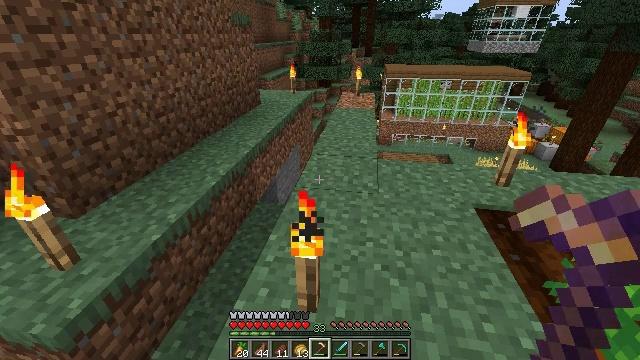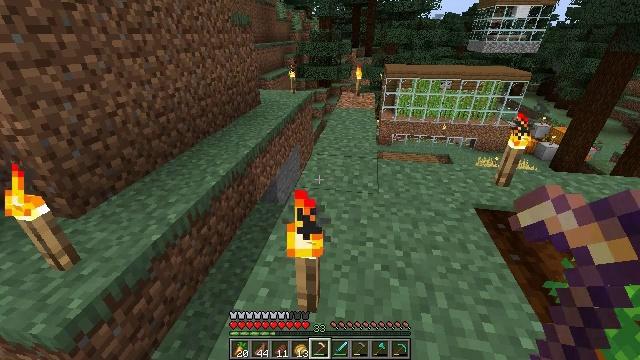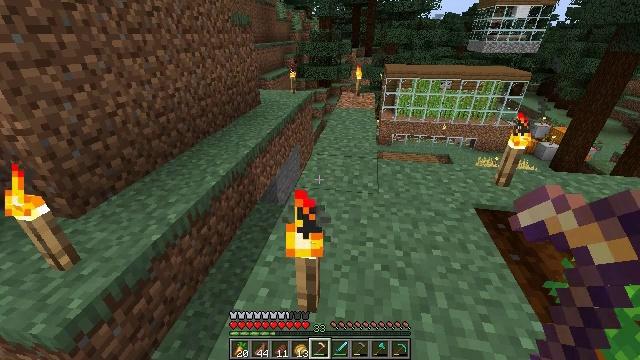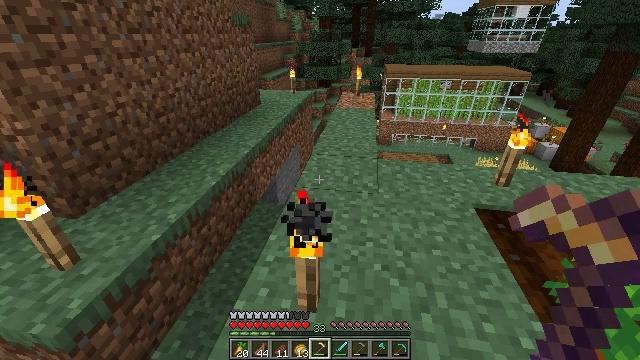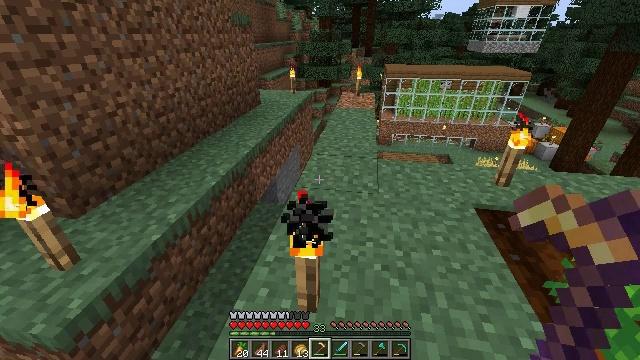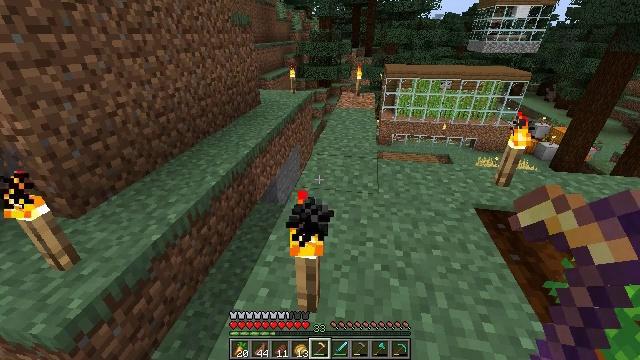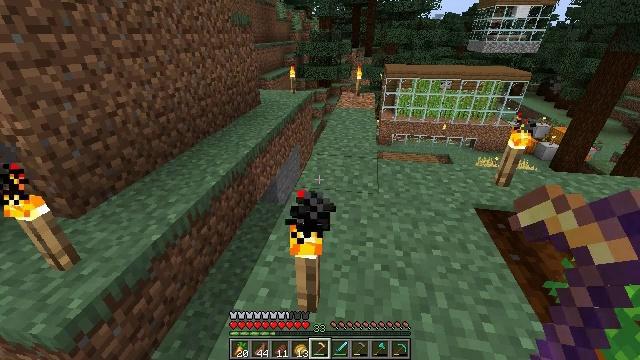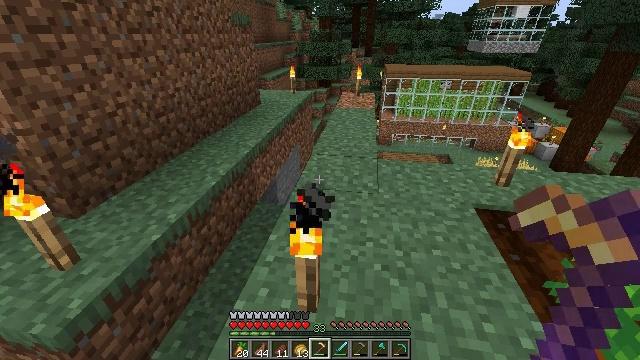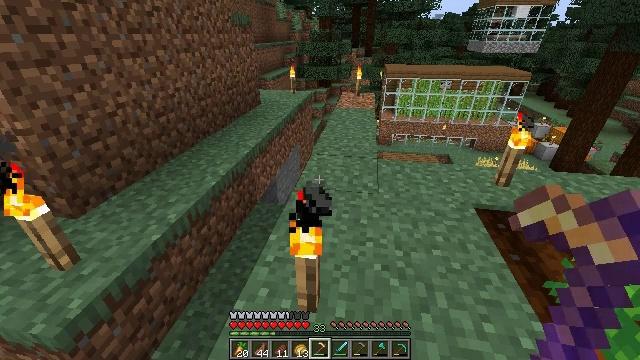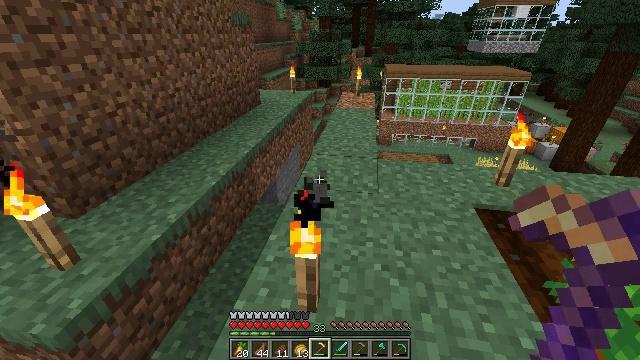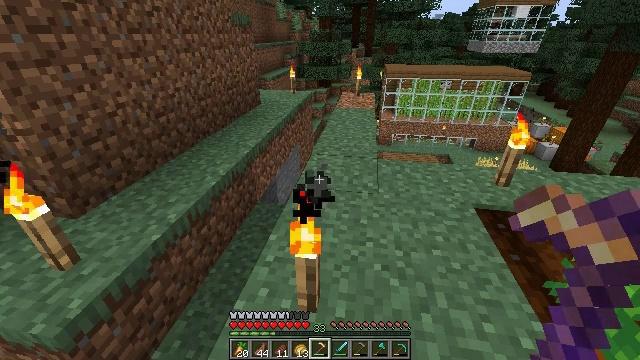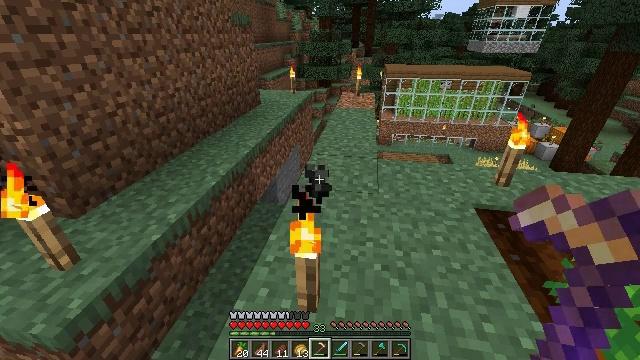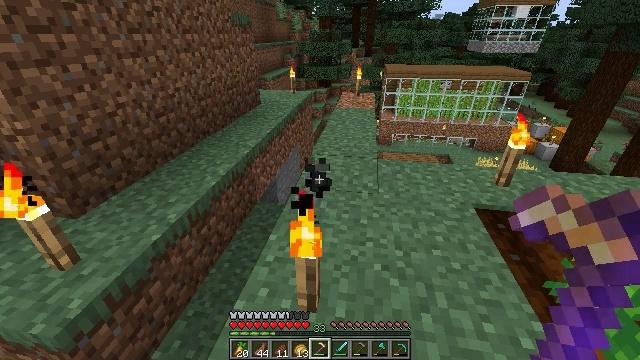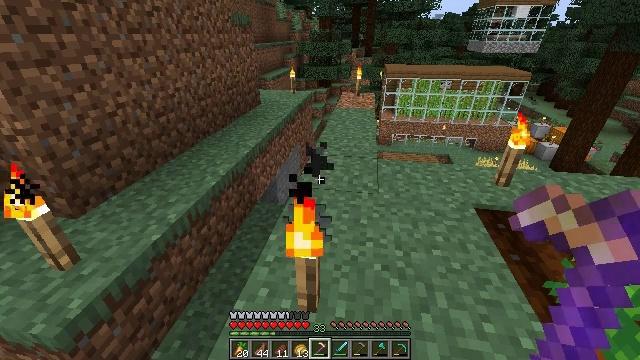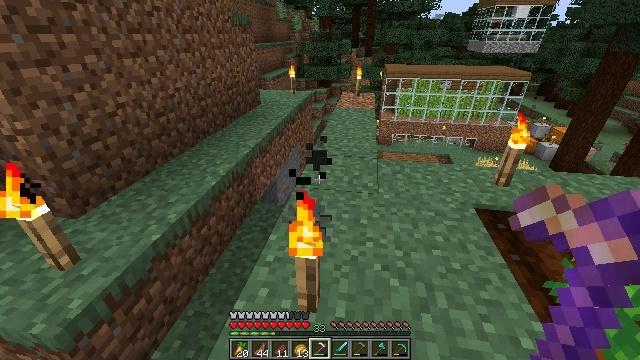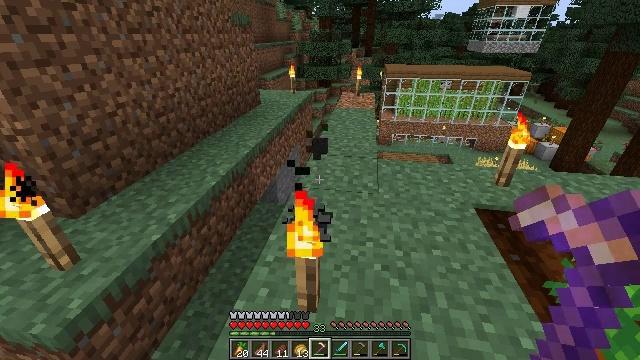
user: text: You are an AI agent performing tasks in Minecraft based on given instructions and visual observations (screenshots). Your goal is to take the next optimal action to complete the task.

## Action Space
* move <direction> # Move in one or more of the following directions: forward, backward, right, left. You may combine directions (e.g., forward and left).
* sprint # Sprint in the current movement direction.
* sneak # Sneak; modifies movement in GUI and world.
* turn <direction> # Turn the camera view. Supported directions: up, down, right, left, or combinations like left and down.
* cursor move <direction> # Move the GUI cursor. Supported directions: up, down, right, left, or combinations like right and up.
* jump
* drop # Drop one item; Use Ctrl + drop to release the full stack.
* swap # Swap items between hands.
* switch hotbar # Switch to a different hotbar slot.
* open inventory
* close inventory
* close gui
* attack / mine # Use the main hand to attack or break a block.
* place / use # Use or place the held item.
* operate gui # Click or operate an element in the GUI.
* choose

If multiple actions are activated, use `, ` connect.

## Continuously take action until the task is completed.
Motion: motion action
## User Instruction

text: Dig up carrots from the soil.
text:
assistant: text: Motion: no_op
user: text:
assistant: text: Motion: no_op
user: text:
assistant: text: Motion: no_op
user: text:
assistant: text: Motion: no_op
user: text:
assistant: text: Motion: no_op
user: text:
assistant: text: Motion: no_op
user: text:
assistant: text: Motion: no_op
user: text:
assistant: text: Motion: no_op
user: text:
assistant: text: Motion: no_op
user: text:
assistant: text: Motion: no_op
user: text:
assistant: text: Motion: no_op
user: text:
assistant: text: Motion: no_op
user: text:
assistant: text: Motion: no_op
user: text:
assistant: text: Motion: no_op
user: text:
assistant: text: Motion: no_op
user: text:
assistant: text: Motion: no_op
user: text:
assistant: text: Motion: no_op
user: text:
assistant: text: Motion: no_op
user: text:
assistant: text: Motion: no_op
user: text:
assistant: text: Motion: no_op
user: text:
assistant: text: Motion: no_op
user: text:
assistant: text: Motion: no_op
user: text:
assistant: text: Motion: no_op
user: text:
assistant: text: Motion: no_op
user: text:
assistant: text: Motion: no_op
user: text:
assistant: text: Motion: no_op
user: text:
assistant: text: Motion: no_op
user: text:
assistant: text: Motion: no_op
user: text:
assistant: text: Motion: no_op
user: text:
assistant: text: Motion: no_op